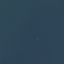
Label: SeaLake